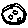
Label: moon